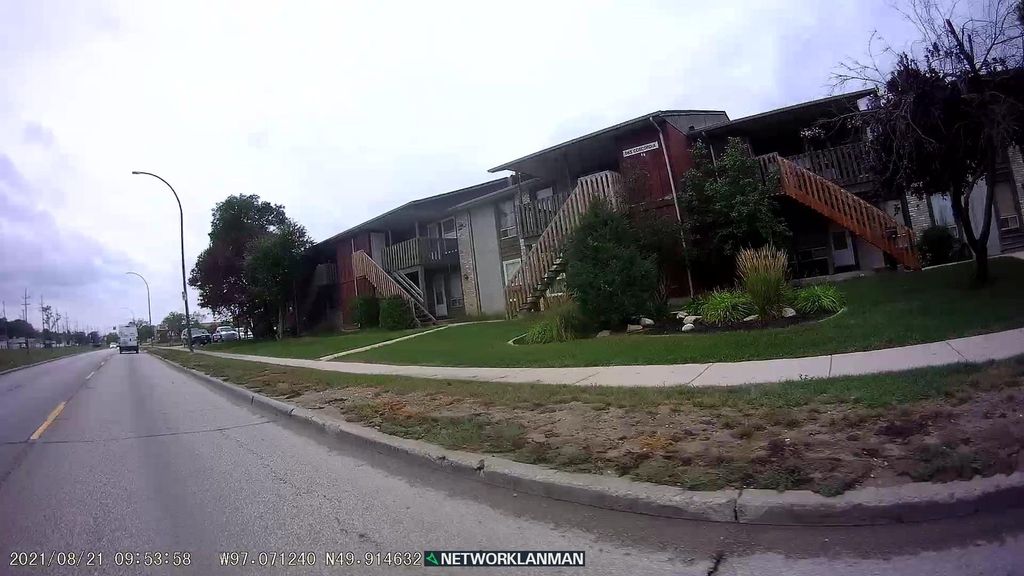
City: winnipeg